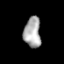
Tissue: prostate
Cell type: Fibroblasts
Senescence score: 0.8139
Nuclear area (px): 504
Mean DAPI intensity: 170.298